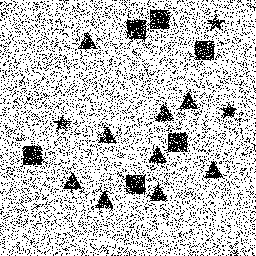
Squares: 6
Triangles: 9
Stars: 3
Total shapes: 18